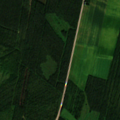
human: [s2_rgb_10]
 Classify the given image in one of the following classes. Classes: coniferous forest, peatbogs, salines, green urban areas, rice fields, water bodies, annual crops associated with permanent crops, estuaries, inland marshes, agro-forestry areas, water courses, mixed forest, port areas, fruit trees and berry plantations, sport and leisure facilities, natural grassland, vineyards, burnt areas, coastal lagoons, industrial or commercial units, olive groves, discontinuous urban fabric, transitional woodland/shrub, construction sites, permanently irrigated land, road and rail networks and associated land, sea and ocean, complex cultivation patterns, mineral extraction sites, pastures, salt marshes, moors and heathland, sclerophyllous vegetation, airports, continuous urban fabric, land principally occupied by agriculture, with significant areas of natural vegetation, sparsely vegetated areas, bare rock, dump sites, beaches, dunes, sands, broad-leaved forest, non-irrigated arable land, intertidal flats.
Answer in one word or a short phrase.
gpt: non-irrigated arable land, coniferous forest, mixed forest